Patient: sex M, age 67
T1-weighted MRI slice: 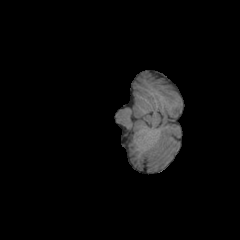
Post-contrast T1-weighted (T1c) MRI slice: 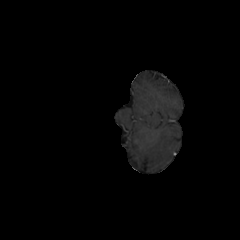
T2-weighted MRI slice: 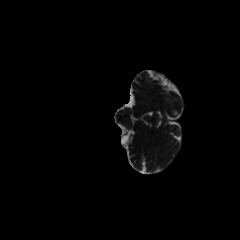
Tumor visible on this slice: no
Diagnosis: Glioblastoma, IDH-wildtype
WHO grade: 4